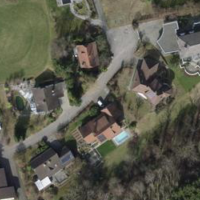
EUNIS habitat code: 55
Species observed at this site:
Silene dioica
Centaurea scabiosa